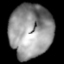
Tissue: lung
Cell type: Epithelial cells
Senescence score: 0.2004
Nuclear area (px): 2273
Mean DAPI intensity: 146.542